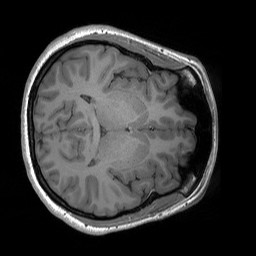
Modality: T1w
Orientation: axial